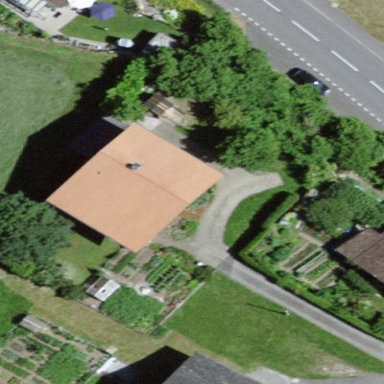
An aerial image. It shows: Residential building.